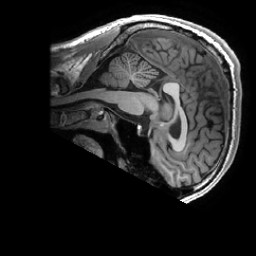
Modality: T1w
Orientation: sagittal
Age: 26
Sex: male
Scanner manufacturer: ge
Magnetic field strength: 3 T
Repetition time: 0.0073 s
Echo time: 0.003 s